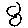
Label: circle